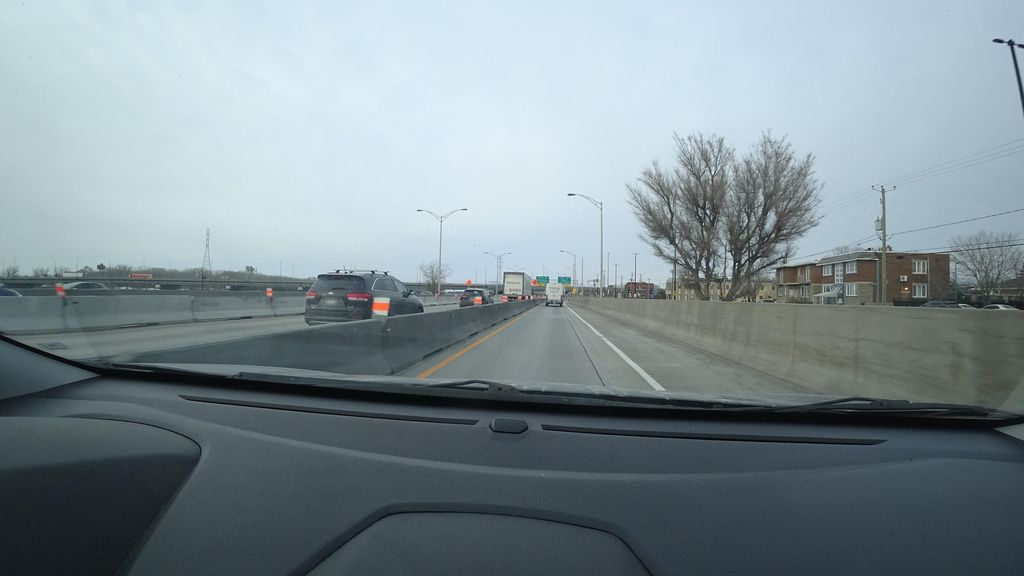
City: montreal